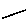
Label: line